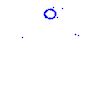
Particle: kaon